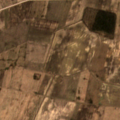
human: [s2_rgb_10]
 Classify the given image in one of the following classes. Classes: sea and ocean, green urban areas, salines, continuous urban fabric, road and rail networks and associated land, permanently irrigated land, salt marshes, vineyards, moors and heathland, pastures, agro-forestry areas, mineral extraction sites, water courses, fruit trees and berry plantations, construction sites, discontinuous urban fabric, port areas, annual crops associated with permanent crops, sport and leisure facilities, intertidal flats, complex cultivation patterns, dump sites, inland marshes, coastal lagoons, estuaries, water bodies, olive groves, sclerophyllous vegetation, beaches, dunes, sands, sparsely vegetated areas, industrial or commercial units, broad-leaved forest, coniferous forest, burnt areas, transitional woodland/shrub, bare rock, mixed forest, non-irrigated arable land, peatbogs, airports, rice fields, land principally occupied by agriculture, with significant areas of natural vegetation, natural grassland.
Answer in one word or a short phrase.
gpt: non-irrigated arable land